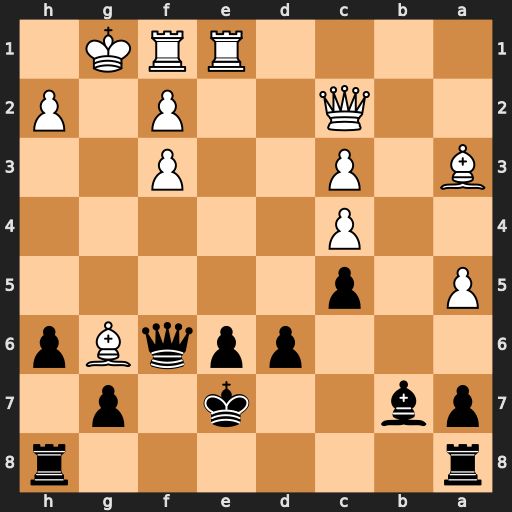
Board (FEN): r6r/pb2k1p1/3ppqBp/P1p5/2P5/B1P2P2/2Q2P1P/4RRK1
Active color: b
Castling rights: -
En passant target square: -
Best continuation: Qg5+ Kh1 Bxf3#